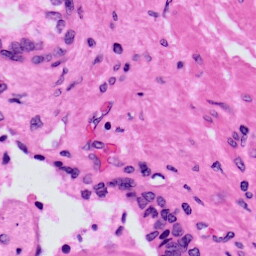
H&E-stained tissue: Prostate